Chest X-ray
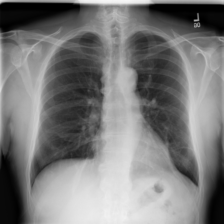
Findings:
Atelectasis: negative
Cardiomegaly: negative
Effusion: negative
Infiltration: positive
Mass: negative
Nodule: negative
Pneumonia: negative
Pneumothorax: negative
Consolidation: negative
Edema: negative
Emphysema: negative
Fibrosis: negative
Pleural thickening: negative
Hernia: negative